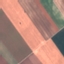
Land use / land cover: AnnualCrop